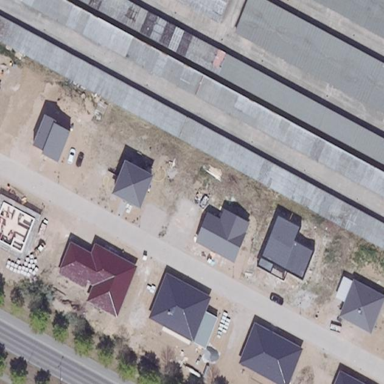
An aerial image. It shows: Group of garages.